Aerial crown-view tile of a tropical tree (Barro Colorado Island, Panama), acquired 20250124:
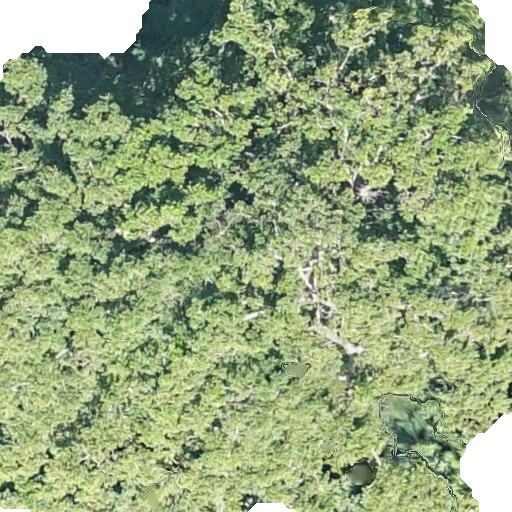
Species: Brosimum alicastrum
GBIF accepted scientific name: Brosimum alicastrum
Crown area: 427.808 m²